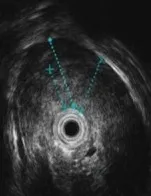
A. By endoscopic ultrasound, the esophageal tumor was staged as T3N1.
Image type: radiology (ultrasound)